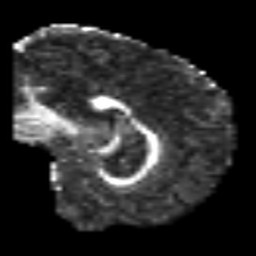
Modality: FA
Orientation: sagittal
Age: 54
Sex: male
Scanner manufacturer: siemens
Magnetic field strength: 3 T
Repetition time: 6.1 s
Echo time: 0.101 s